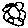
Label: flower